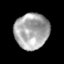
Tissue: skin
Cell type: Epithelial cells
Senescence score: 0.8365
Nuclear area (px): 1201
Mean DAPI intensity: 167.835